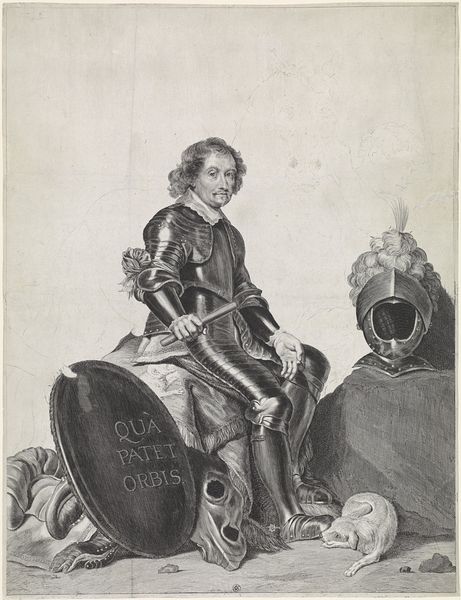
Titel: Portret van Johan Maurits van Nassau-Siegen
Künstler: Theodor Matham
Standort: Amsterdam
Institution: Rijksmuseum
Schlagwörter: hand, kampf, mann, weiß, schwarz, hund, schnurrbart, stein, porträt, haare, federbusch, draperie, katze, schild, helm, ritter, fürst, rüstung, rolle, ritterrüstung, schriftrolle, kupferstich, latein, ratte, helmj